Field crop: tomato
Growth stage: 2
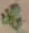
Species: solanum